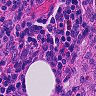
Metastatic tissue present: no